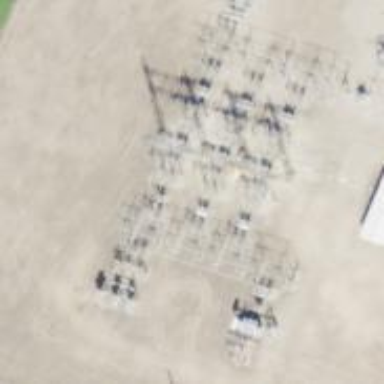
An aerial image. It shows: Switch for power supply.